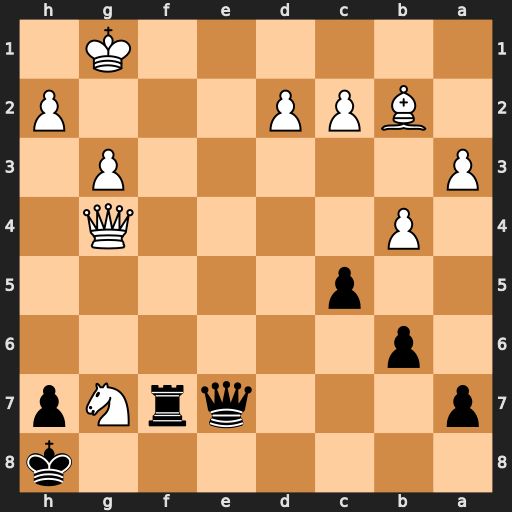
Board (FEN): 7k/p3qrNp/1p6/2p5/1P4Q1/P5P1/1BPP3P/6K1
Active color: b
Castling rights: -
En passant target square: -
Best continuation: Qe1+ Kg2 Qf1#